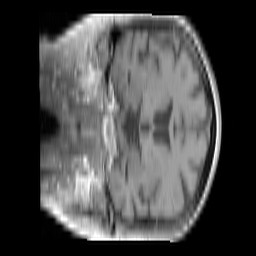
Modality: T1w
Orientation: coronal
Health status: ill
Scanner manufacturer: siemens
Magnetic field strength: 3 T
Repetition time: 0.4 s
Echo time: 0.00272 s